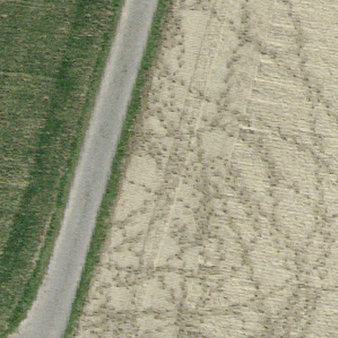
Label: other